Chest X-ray:
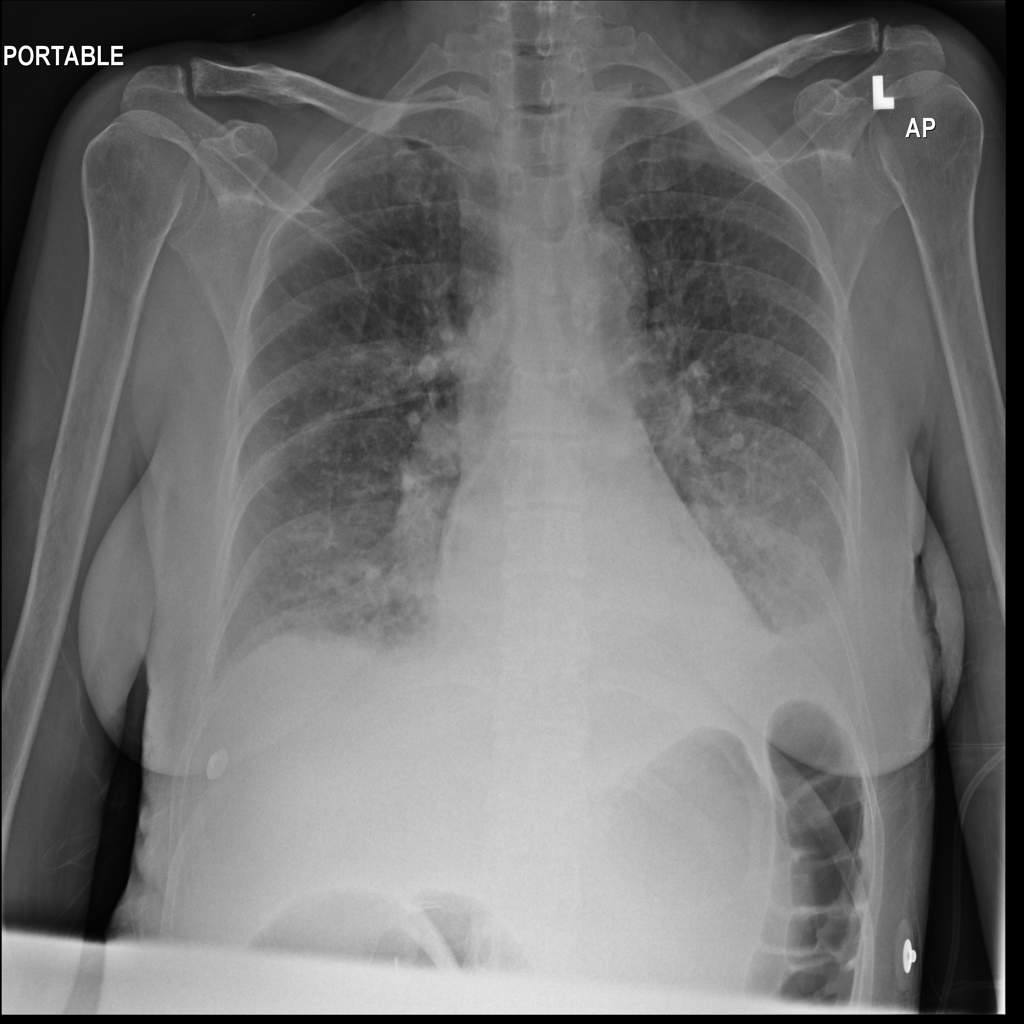
Findings: Fibrosis, Consolidation, Effusion
No abnormal finding: no